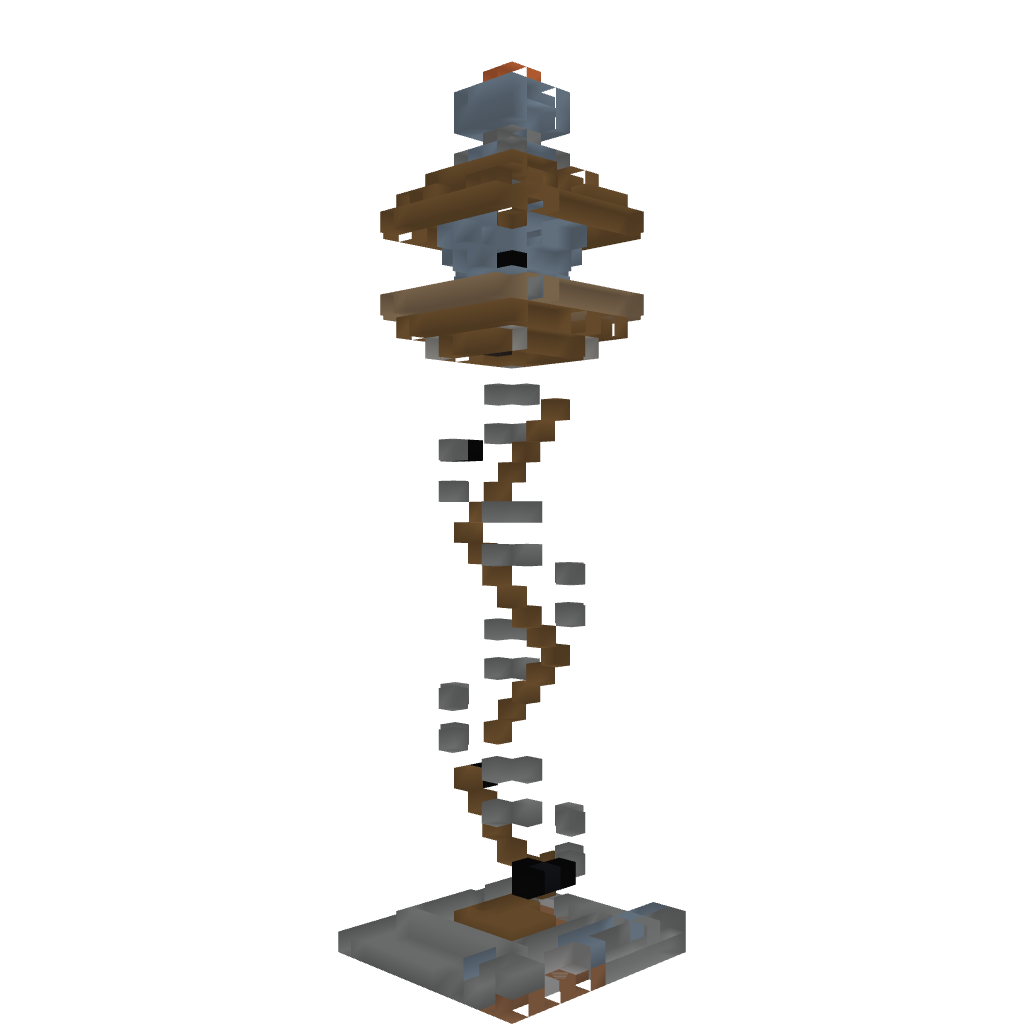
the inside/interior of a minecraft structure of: Wood and Stone Watchtower